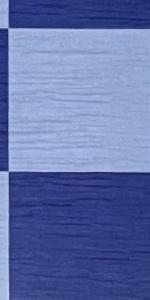
Label: Empty